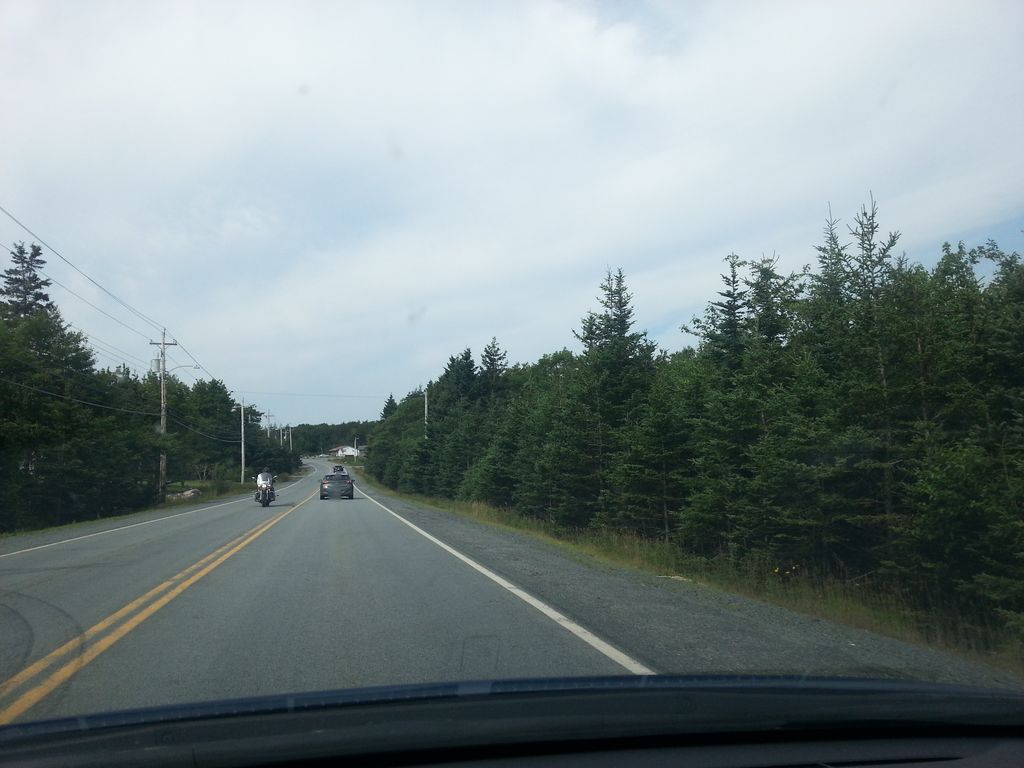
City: halifax